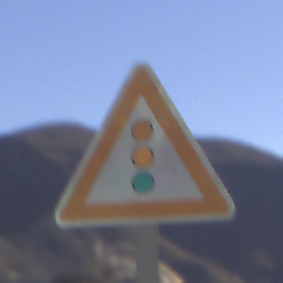
Verkehrszeichen: Lichtzeichenanlage
Umgebung: Outdoor, Nature
Tageszeit: Midday
Wetter: Clear
Licht: Natural
Jahreszeit: NotSpecified
Kontrast: HighContrast